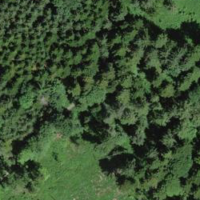
EUNIS habitat code: 43
Species observed at this site:
Capreolus capreolus